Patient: sex M, age 60
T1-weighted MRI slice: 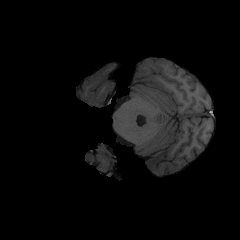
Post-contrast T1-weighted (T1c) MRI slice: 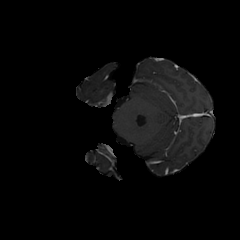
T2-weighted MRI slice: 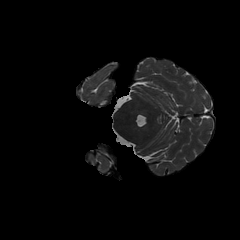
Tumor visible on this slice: no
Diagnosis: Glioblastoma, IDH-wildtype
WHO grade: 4